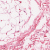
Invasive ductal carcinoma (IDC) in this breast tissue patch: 0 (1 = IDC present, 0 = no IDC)